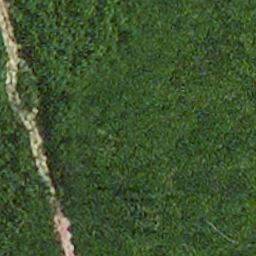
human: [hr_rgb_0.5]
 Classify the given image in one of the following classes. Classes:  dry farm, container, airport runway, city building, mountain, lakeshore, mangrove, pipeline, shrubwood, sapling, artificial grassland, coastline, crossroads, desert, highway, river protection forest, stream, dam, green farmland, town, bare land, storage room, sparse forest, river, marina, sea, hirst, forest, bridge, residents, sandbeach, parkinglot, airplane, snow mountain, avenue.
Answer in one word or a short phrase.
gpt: avenue